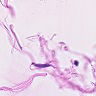
Metastatic tissue present: no